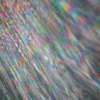
Label: sunburn